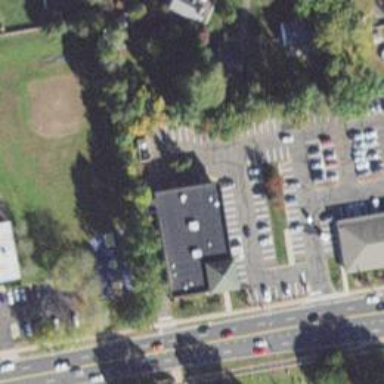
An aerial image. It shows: Pharmacy related to healthcare.